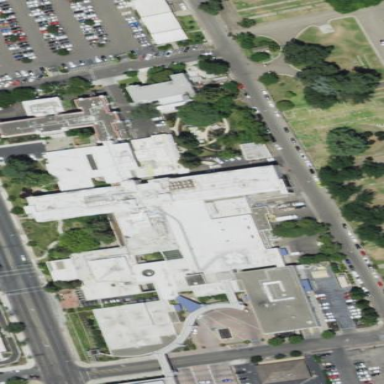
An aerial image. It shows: Hospital building.